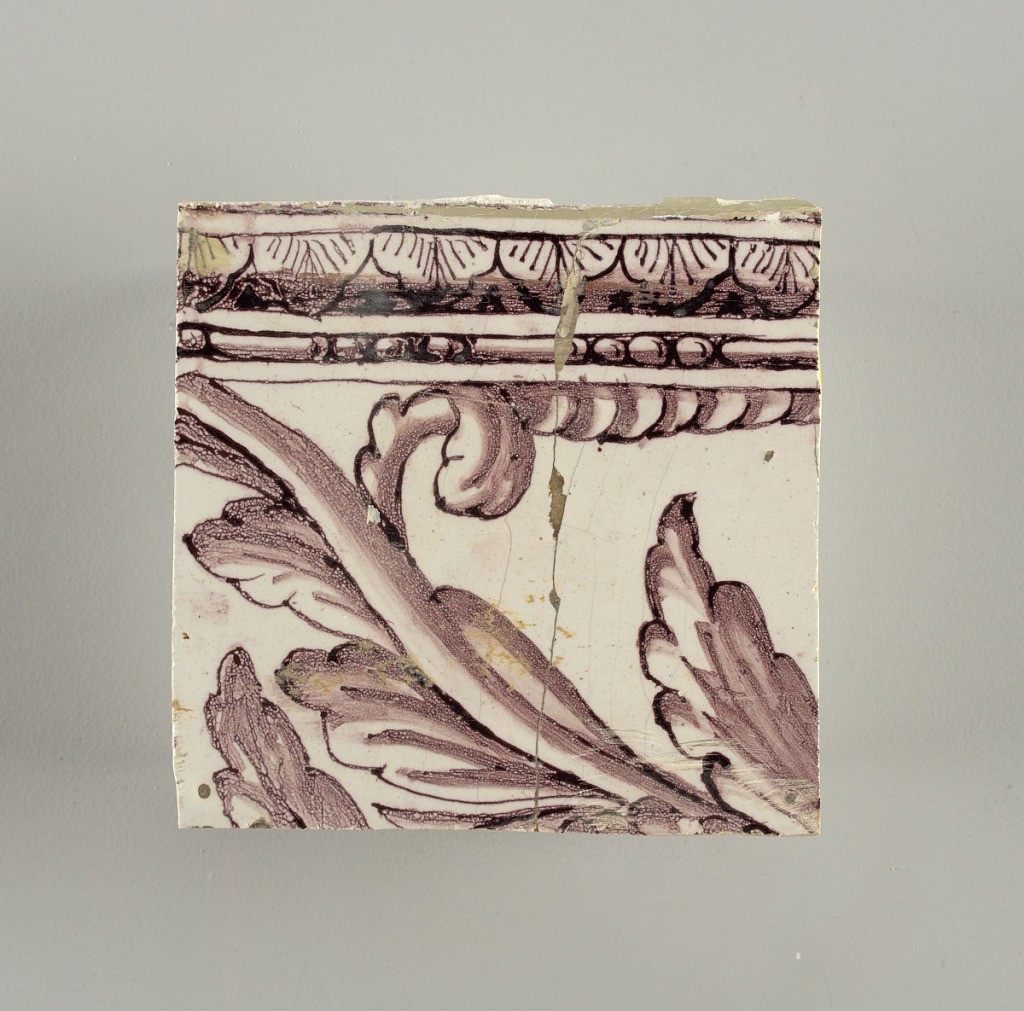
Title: Wall facing
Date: ca. 1725
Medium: Tin-glazed earthenware, underglaze
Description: Horizontal rectangle.  Thirty-seven tiles wide and twenty-one high with opening for door or window nineteen and one-half tiles high and twelve wide.  To left and right of opening, centered canopy above. Left, woman representing Hope, right, a sculputure urn.  Centered above opening, a mascaron.  Arabesque design of foliage.